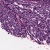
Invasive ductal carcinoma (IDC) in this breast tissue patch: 1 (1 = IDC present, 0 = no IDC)